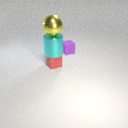
large cyan metal cylinder above small red rubber cube